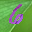
Label: 6